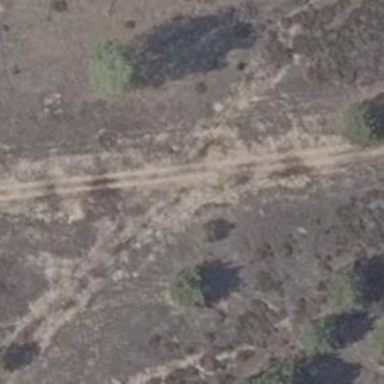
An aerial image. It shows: Sandy track road with grade4 tracktype.